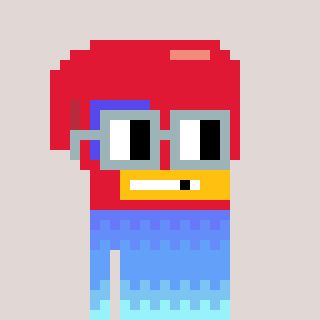
a pixel art character with square dark gray glasses, a boxing glove-shaped head and a blue-colored body on a warm background